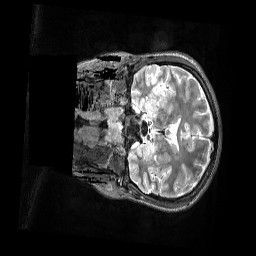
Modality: T2w
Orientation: coronal
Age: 24
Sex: female
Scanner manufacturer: siemens
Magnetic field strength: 3 T
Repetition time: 3.2 s
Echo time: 0.562 s